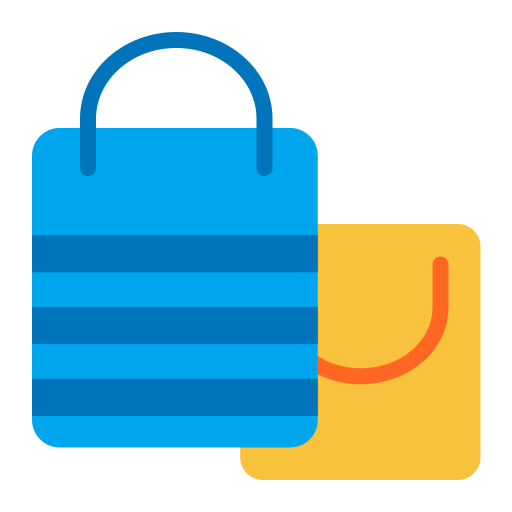
shopping bags flat